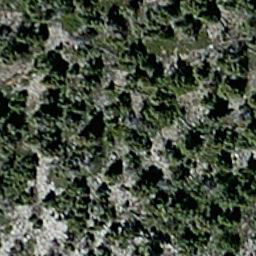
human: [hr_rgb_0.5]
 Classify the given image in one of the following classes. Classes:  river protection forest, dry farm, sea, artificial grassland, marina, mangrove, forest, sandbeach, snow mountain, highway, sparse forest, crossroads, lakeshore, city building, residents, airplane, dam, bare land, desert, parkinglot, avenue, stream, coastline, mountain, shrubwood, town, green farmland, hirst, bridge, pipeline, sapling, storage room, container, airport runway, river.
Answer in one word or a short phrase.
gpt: sparse forest